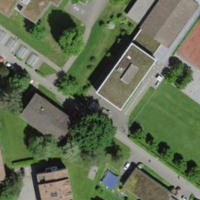
EUNIS habitat code: 54
Species observed at this site:
Halictus scabiosae